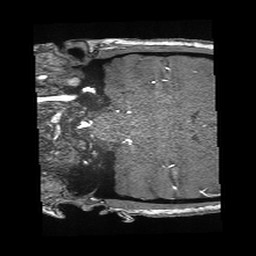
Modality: angio
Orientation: coronal
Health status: ill
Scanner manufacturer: siemens
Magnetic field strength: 3 T
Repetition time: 0.02 s
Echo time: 0.0033 s